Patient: sex M, age 45
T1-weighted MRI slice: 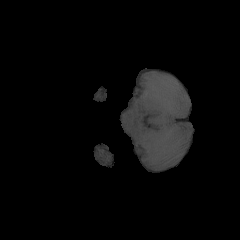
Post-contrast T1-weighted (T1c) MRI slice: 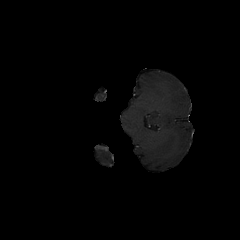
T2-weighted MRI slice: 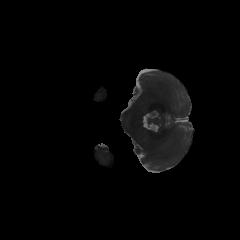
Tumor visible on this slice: no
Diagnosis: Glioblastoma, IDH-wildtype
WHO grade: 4